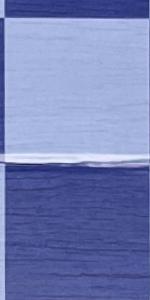
Label: Empty